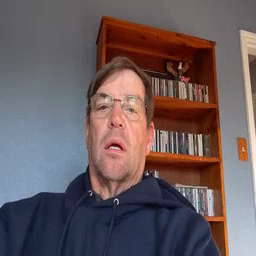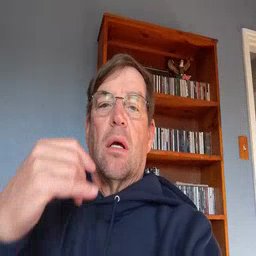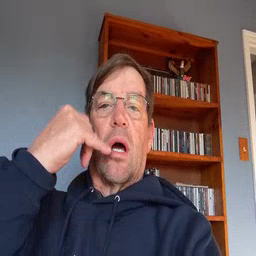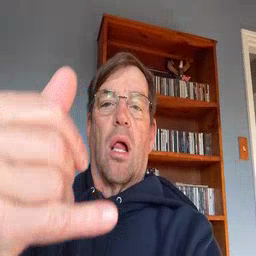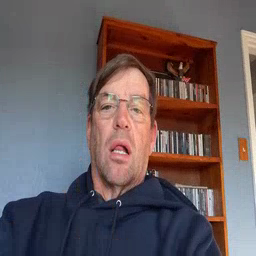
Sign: callonphone